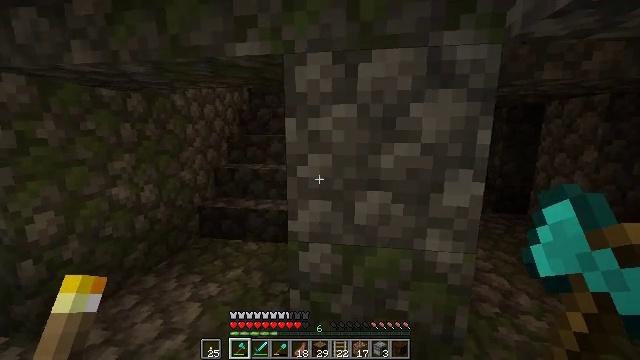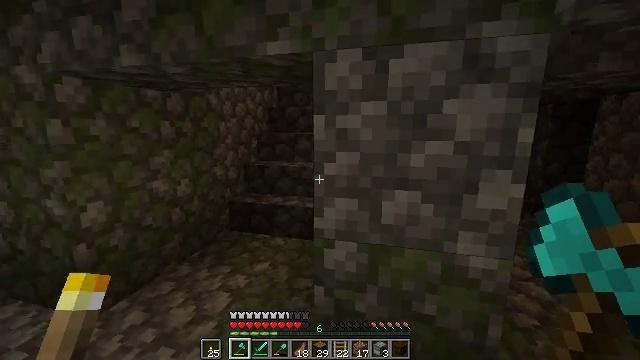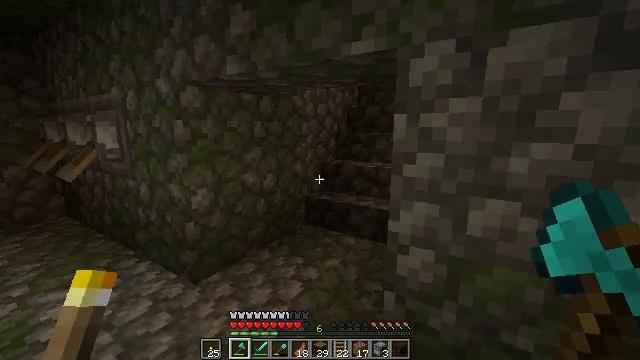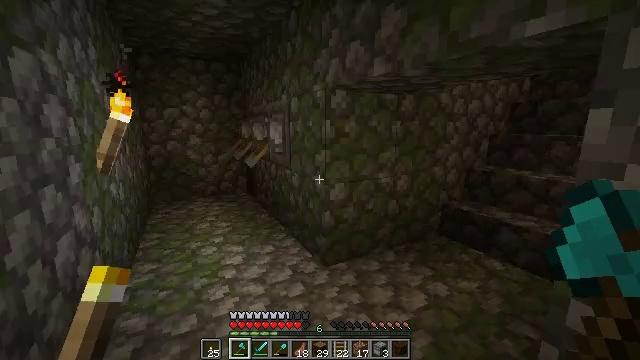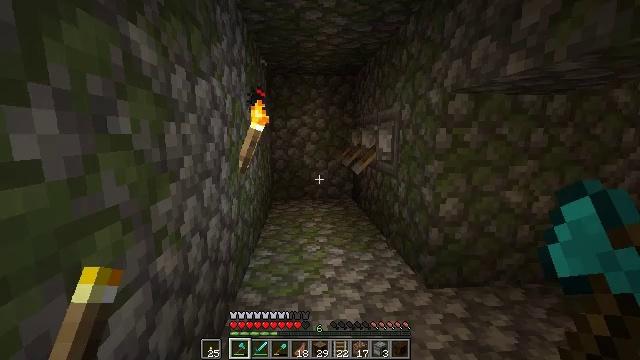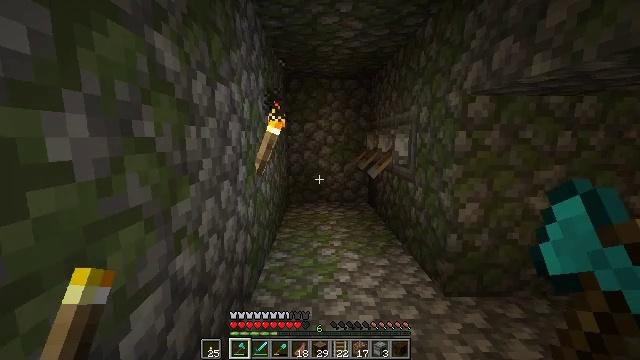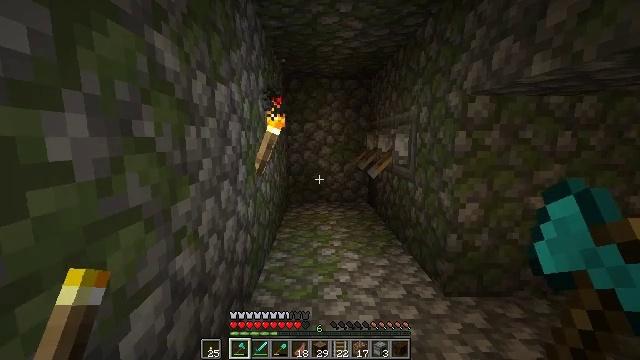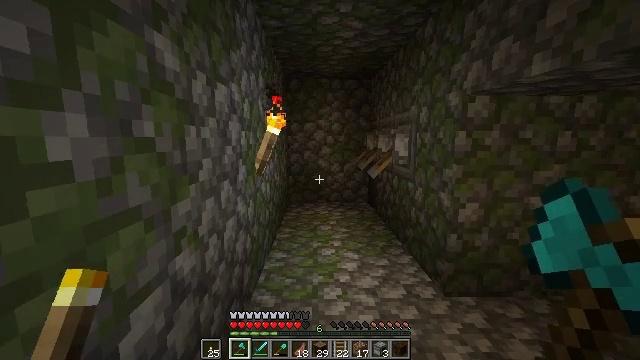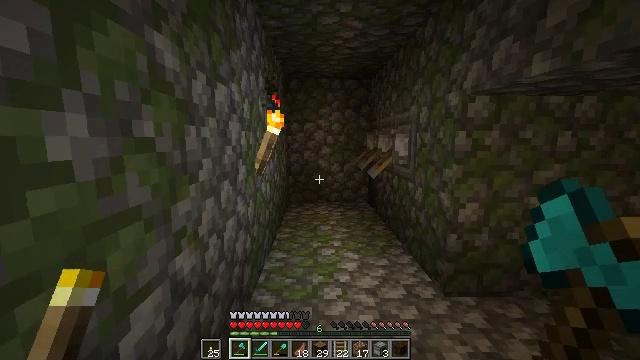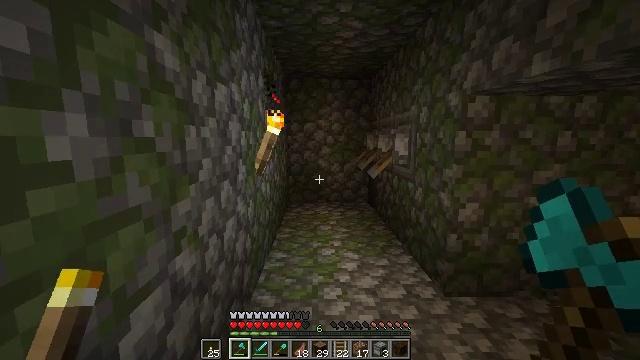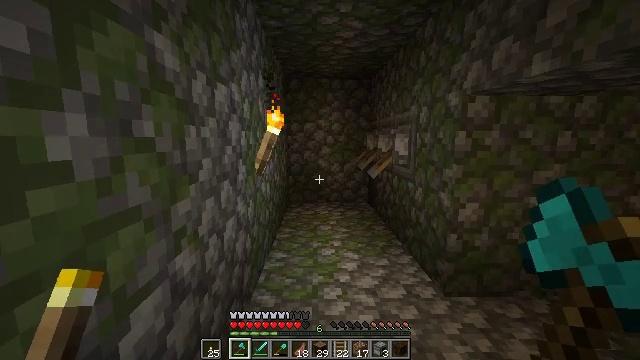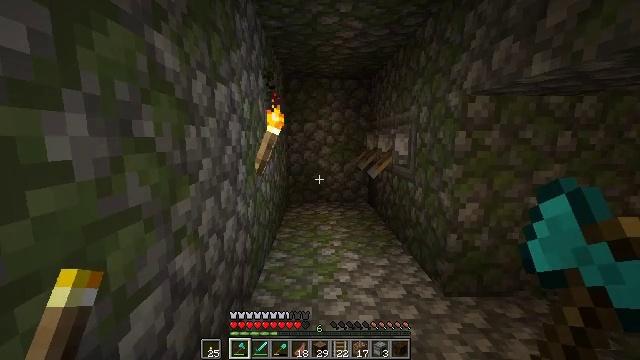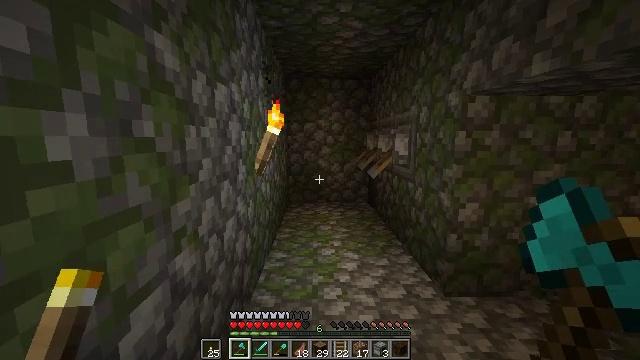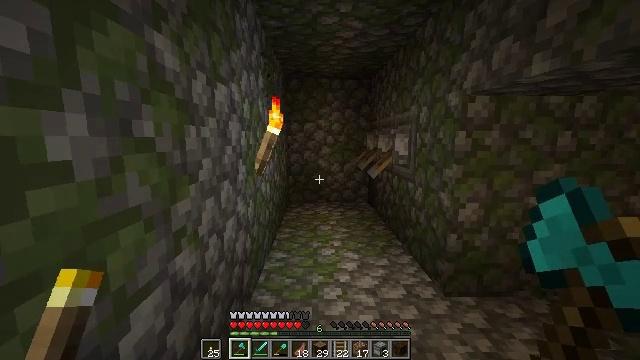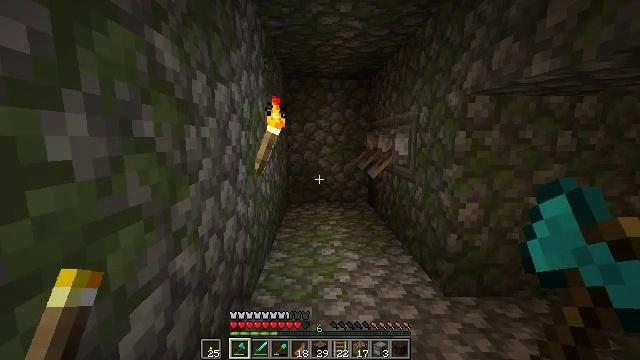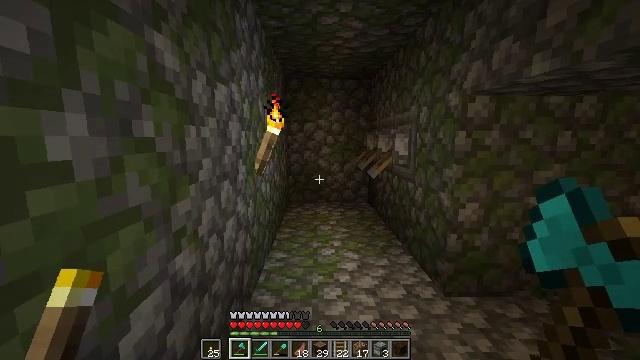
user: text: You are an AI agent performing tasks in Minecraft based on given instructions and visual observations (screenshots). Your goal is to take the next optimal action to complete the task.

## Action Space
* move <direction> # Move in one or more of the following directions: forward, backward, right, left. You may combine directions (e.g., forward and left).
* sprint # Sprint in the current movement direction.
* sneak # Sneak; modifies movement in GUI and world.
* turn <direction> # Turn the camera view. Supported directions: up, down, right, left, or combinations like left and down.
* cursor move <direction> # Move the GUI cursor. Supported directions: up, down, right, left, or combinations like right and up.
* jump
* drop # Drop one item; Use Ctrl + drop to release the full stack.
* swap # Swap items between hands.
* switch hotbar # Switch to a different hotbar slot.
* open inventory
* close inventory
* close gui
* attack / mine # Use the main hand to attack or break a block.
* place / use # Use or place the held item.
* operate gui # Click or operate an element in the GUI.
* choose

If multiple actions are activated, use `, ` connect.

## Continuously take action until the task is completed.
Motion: motion action
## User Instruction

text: Remove the tripwire hook from the setup.
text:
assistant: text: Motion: turn left
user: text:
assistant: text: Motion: turn left
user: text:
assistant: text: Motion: turn left
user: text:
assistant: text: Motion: turn left and up
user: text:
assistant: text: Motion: turn left
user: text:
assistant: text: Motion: no_op
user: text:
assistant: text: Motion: no_op
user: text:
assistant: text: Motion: no_op
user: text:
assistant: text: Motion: no_op
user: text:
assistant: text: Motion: no_op
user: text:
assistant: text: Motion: no_op
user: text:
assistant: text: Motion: no_op
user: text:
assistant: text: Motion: no_op
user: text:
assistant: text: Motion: no_op
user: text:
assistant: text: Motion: no_op
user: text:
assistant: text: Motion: no_op
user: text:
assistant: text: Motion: turn right
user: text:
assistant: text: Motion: turn right
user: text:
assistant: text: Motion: turn right and down
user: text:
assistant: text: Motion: turn right and down
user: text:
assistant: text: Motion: turn right
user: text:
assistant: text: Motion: turn right
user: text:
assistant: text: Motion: turn right
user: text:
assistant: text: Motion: no_op
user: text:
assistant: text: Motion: no_op
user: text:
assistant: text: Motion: no_op
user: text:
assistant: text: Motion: no_op
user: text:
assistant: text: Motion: no_op
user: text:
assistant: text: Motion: turn left
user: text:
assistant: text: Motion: no_op